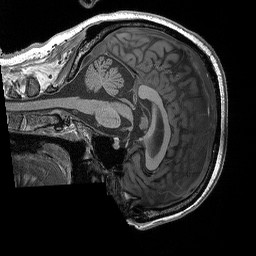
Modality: T1w
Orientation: sagittal
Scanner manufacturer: siemens
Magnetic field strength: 3 T
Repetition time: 2.3 s
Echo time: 0.00298 s